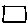
Label: square